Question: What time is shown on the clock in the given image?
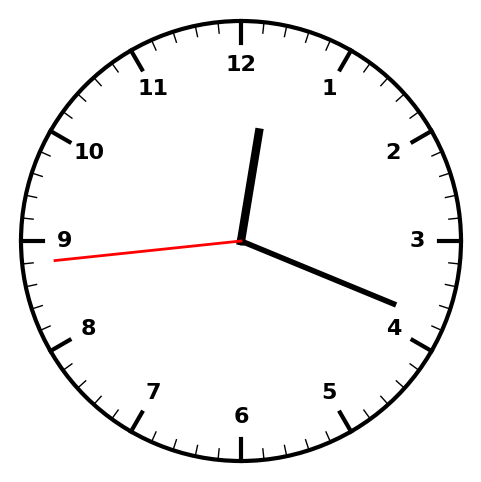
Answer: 12:18:44